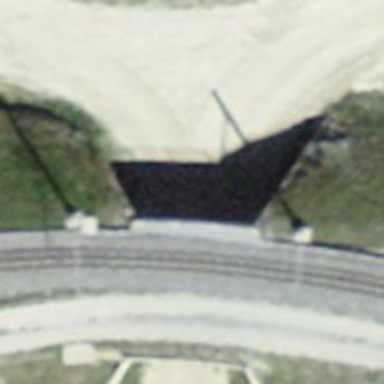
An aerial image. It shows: Retaining wall.